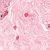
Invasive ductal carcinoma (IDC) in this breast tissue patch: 0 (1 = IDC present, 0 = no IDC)